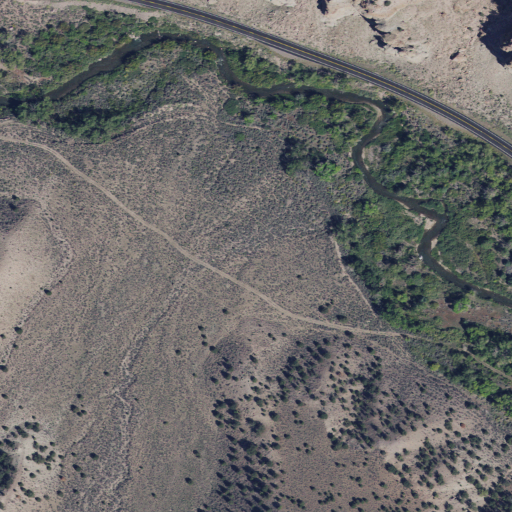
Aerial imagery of valley in Utah named Log Hollow containing shrub, pasture, evergreen forest, medium intensity development, low intensity development, open development, and high intensity development